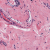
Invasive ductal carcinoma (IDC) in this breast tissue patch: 1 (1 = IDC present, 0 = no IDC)